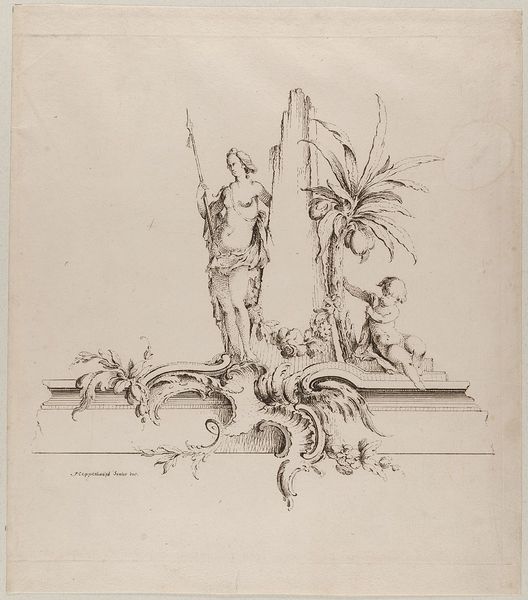
Titel: Pyramidaler Aufbau mit Diana, Putto und Palme
Künstler: Johann Michael Hoppenhaupt
Standort: Hamburg
Institution: Museum für Kunst und Gewerbe Hamburg
Schlagwörter: geschichte, rokoko, papier, grafik, graphik, palme, fotografie, photographie, druckgraphik, druckgrafik, radierung, girlanden, putten, diana, amoretten, rocaille, diane, style, reproduktionen, blumengewinde, druckerzeugnisse, muschelwerk, pflanzenornamente, arecaceae, palmae, ornamentstich, vorlageblätter